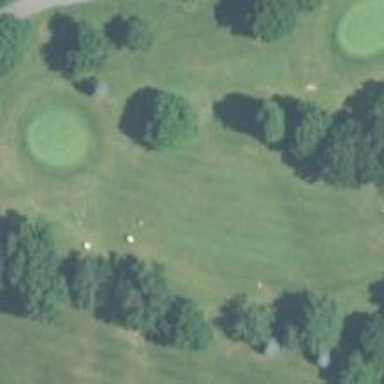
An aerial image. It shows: Golf hole.